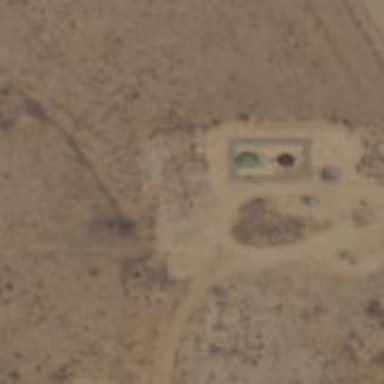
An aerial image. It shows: Storage tank that is man-made.